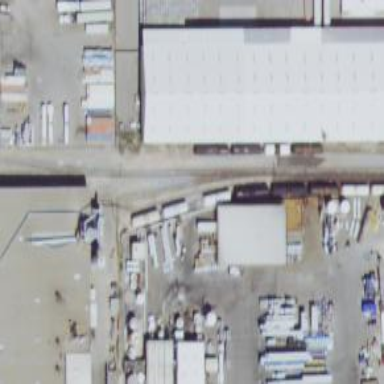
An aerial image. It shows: Railway siding for service.